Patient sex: M
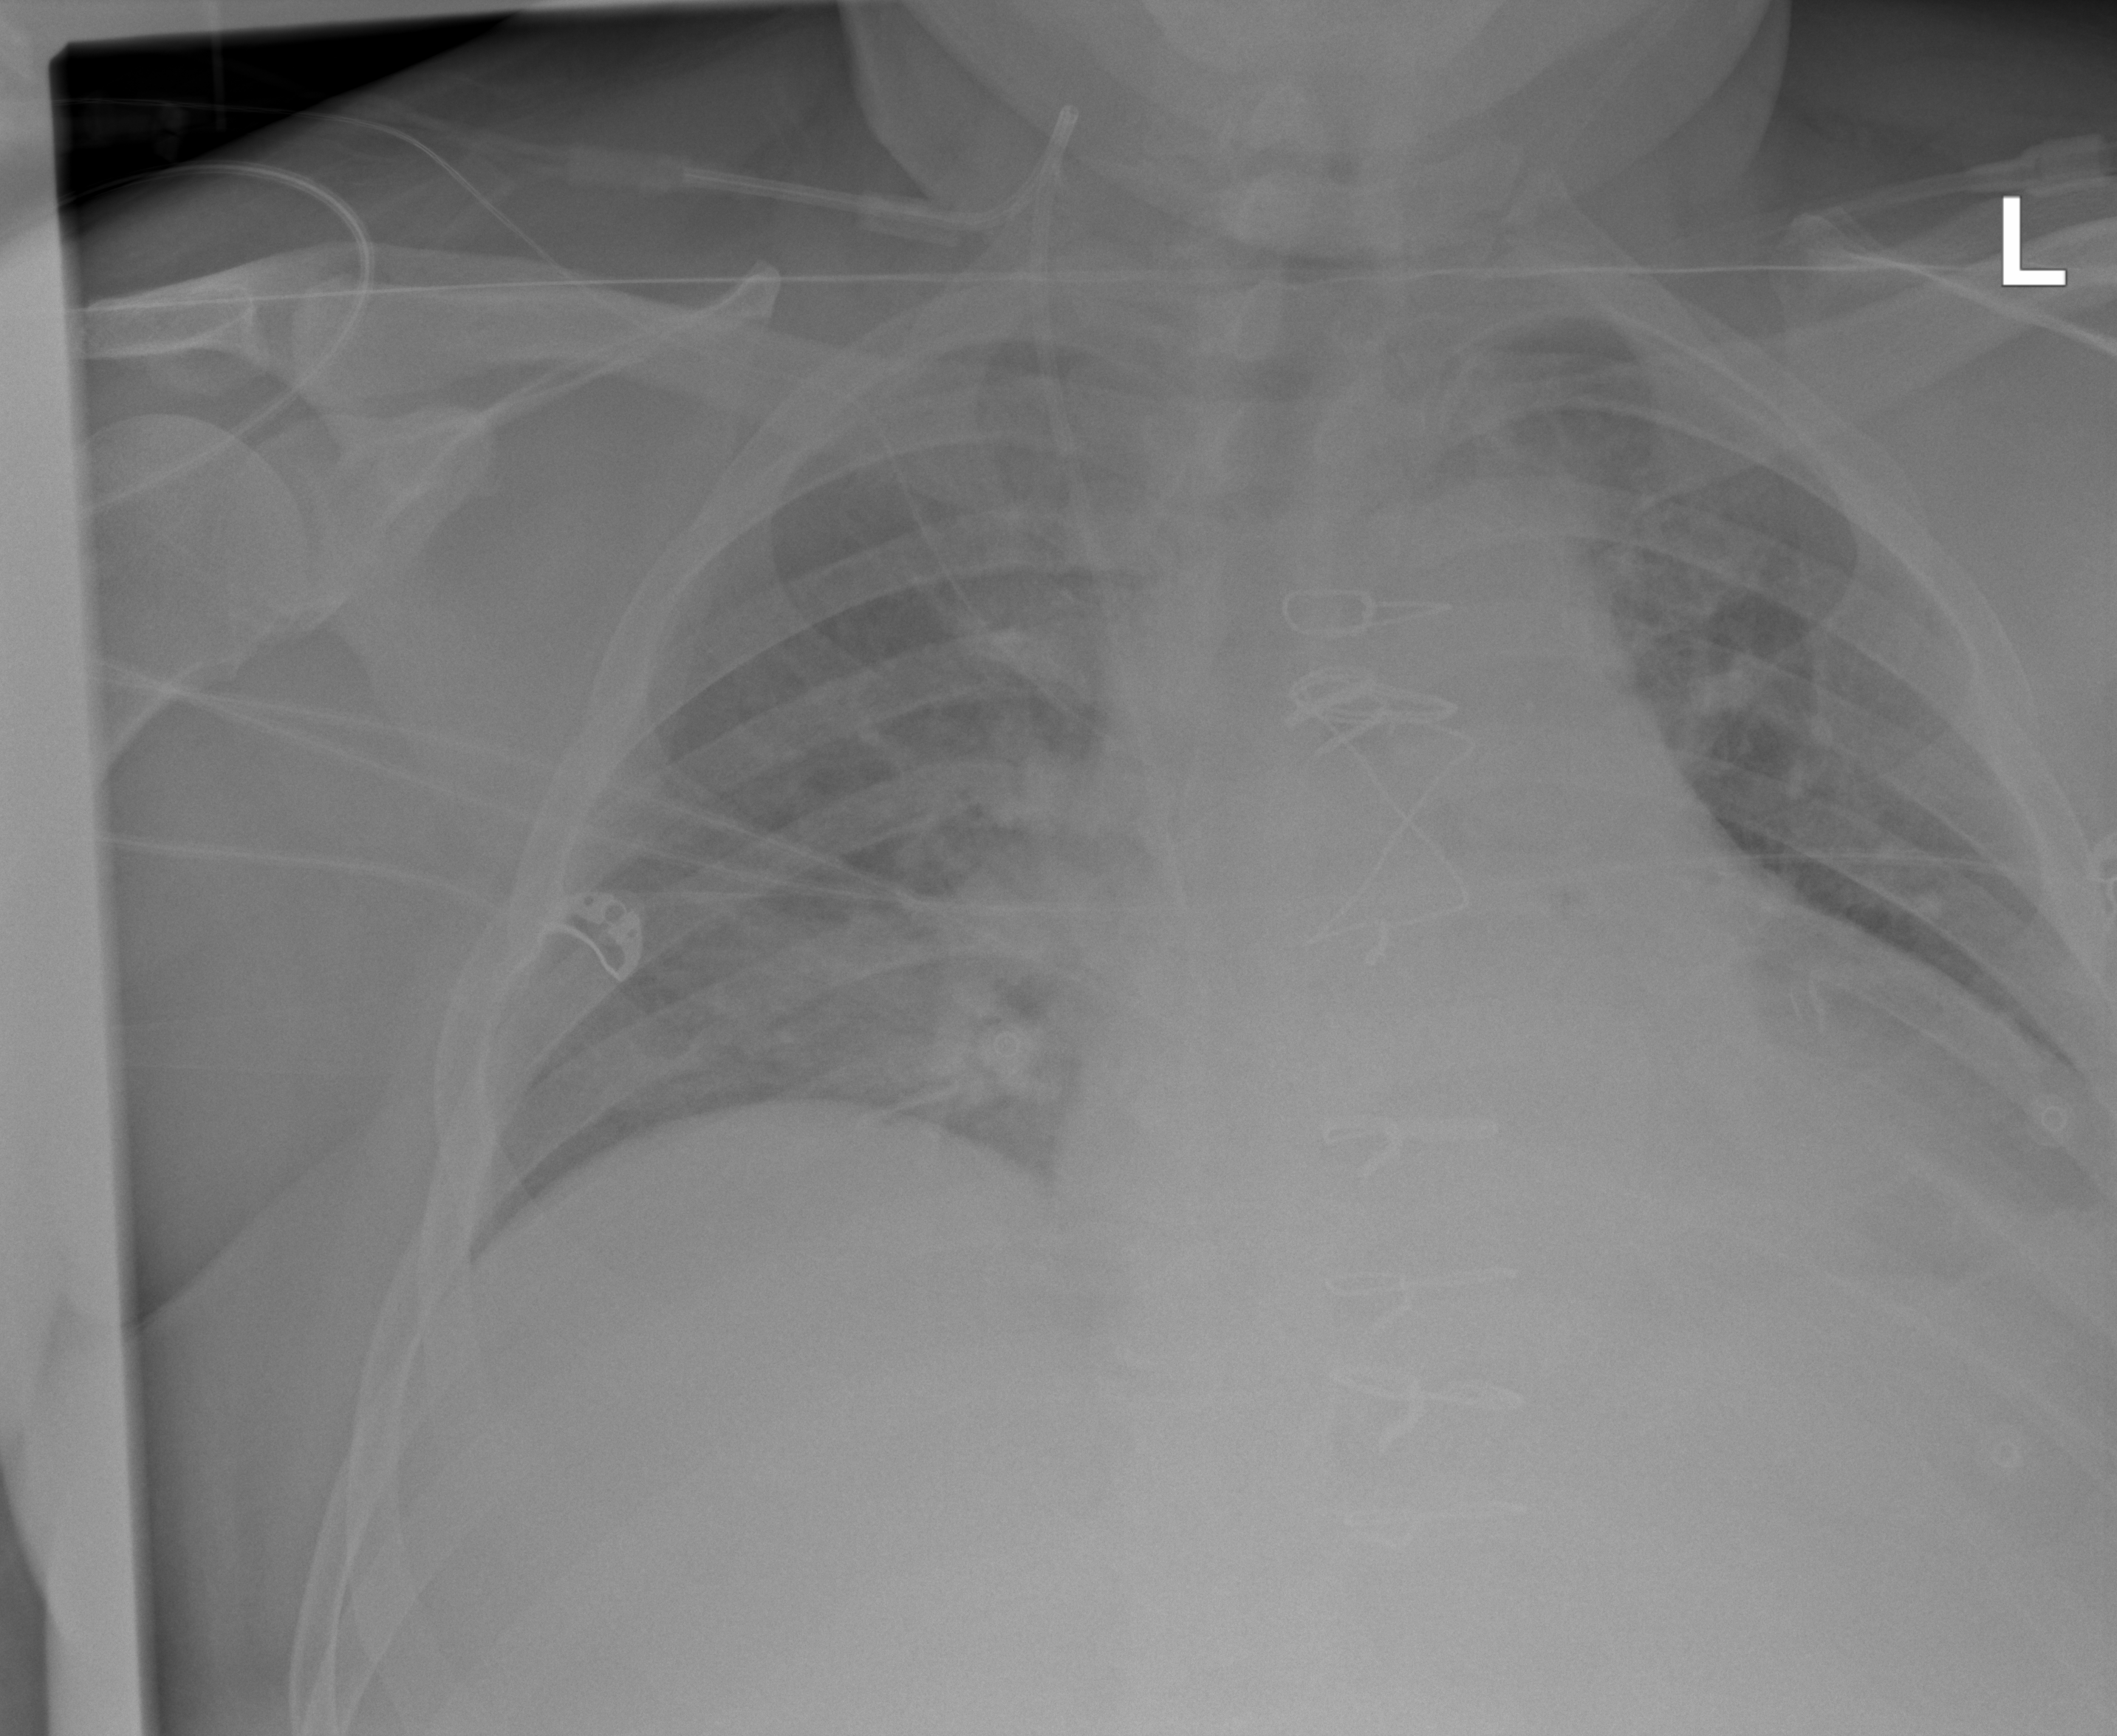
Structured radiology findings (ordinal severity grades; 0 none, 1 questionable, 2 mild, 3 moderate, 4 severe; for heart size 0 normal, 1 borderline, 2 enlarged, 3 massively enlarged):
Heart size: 2
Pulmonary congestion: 2
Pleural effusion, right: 1
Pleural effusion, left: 2
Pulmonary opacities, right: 2
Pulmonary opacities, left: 0
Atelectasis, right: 2
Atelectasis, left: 2